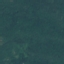
Land use / land cover: Forest